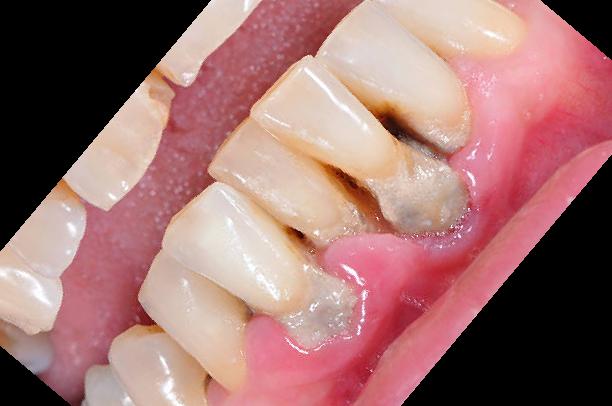
Condition: Gingivitis